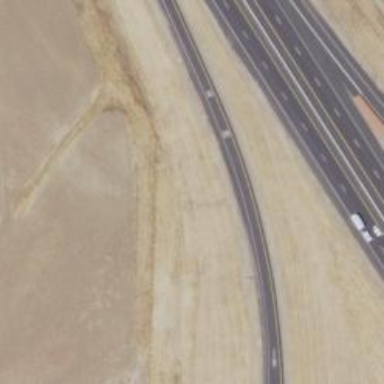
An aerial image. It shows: Trunk link highway with asphalt surface.